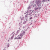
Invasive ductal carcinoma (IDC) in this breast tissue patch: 0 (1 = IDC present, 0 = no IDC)